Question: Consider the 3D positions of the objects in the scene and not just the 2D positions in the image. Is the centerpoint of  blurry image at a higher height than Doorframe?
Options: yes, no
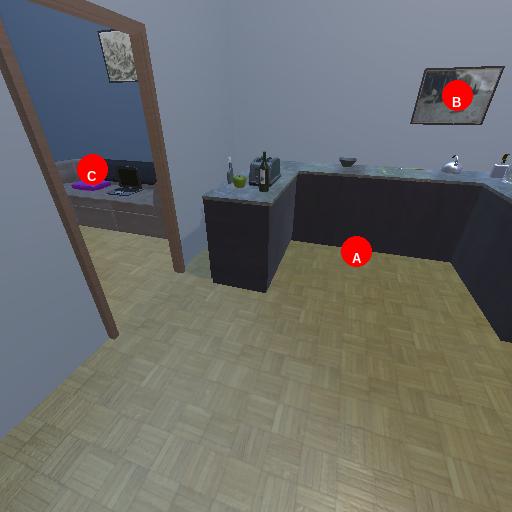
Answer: yes